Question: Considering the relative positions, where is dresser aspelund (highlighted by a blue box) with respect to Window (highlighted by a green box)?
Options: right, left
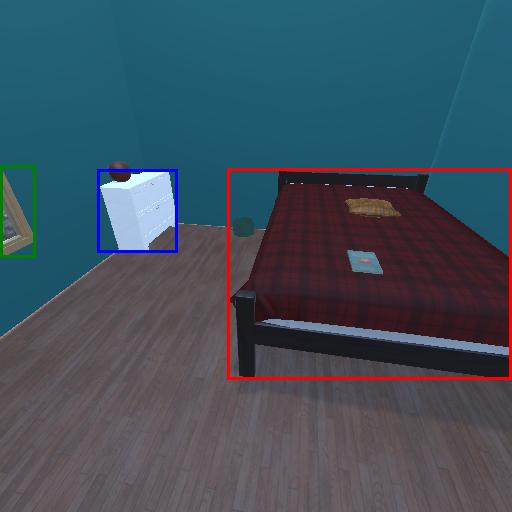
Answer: right